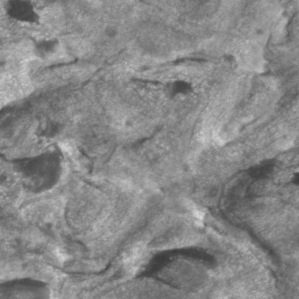
Label: non_frost